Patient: sex M, age 48
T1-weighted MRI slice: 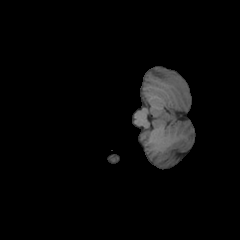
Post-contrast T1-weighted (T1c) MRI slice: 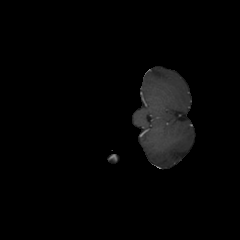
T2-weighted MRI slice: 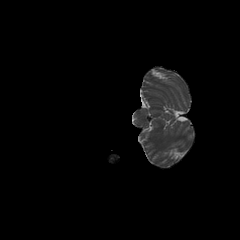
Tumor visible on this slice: no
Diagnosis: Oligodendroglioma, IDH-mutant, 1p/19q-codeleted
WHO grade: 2